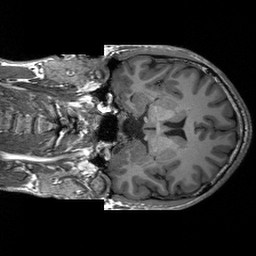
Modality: T1w
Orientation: coronal
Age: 36
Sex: male
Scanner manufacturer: siemens
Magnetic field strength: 3 T
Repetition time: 2.3 s
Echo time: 0.00233 s